Question: I am totally new in HTML and not having much idea how to work with HTML tag so that I am posting a question to get some help/guidance from the HTML programmers. Please kindly help me.
Question :- I want to design the same as attached and the code below is not giving me the correct output. Everything is here and there and not able to align it properly.
The main issue is formatting and placing of content. I tried to align it with float but it didn't worked for me so I removed it.
LINK - <URL>
'''
<html>
<head></head>
<meta http-equiv="content-type" content="text/html; charset=UTF-8">
<meta charset="utf-8">
<body>
<table width="500px" height="800px">
<tr style="color:#cc0000"><td>Customer Information</td></tr>
<tr height="30px" style="font-size=10px;" ><td>Name on Order:</td> <td>Ben Berlin</td></tr>
<tr height="30px" style="font-size=10px;"><td>Delivery Address:</td> <td>724 West Aldine Avenue Chicago, IL 60657 </td></tr>
<tr height="30px" style="font-size=10px;"><td>Callback Phone #: </td> <td><PHONE></td></tr>
<tr height="30px" style="font-size=10px;"><td>Your [1]Store:</td> <td>2921 N Clark St, Chicago, IL 60657 | <PHONE> </td></tr>
<tr height="30px" style="font-size=10px;"><td>Delivery Time:</td><td>Under an hour</td></tr>
<br/>
<tr style="color:#cc0000"><td>Order Details</td></tr>
<tr style="font-size=10px;"><td>Order #:</td> <td>56760620</td></tr>
<tr style="font-size=10px;"><td>Date:</td> <td>03/27/2014 11:03AM</td></tr>
<br/>
<tr><td>Quantity</td> <td>Description</td><td>Amount</td></tr>
<tr><td>1</td> <td>Portobello Benedict</td><td>$15</td></tr>
<tr><td>2</td> <td>Iced Latte</td><td>$8</td></tr>
<br/>
<br/>
<tr><td>Subtotal:</td> <td>$23</td></tr>
<tr><td>Discount:</td> <td>-$2.50</td></tr>
<tr><td>Delivery Charges:</td> <td>$0.00</td></tr>
<tr><td>Tip:</td> <td>$3.07</td></tr>
</table>
</body>
</html>
'''

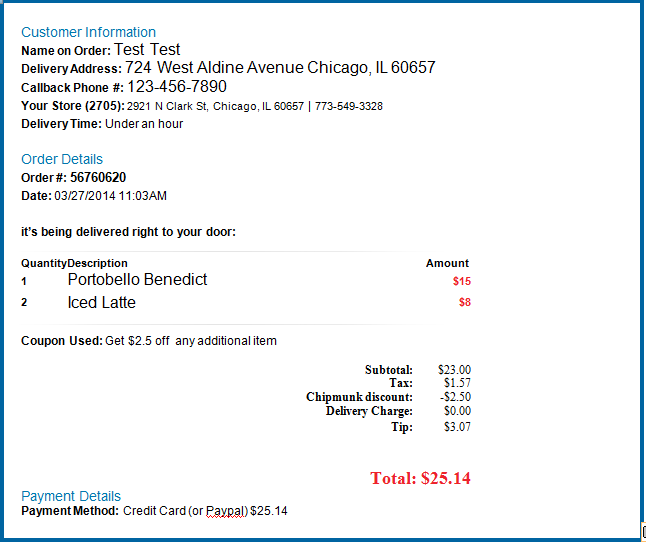
Answer: Here check your HTML: <URL>
and also for this two tags:
'''
<meta http-equiv="content-type" content="text/html; charset=UTF-8">
<meta charset="utf-8">
'''
you can use one of these, the first one is generally used in HTML 4, and the other one is used in HTML 5.
One other thing is to never use the style attribute in your tags try to learn more about CSS and stylesheet files <URL>, because instead of using the same style everytime in each tag you can use one extern file with your style and can be applicable to all your concerned tags by adding 'CLASS' or 'ID' to your tag.
GoodLuck bro.